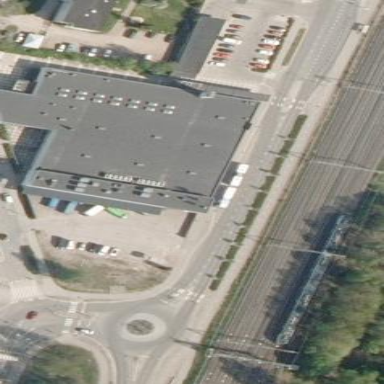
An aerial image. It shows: Supermarket building.